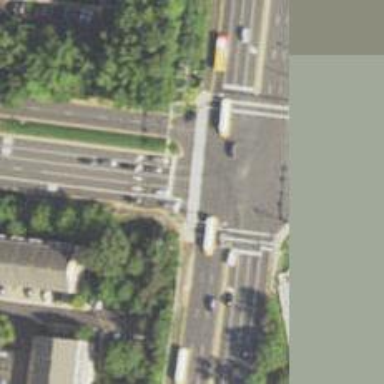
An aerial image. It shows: Marked zebra crossing on asphalt footway.